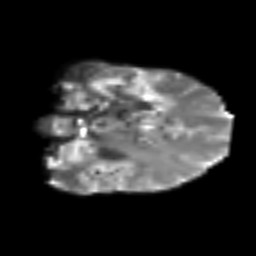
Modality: T2w
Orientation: coronal
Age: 47
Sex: female
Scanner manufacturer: siemens
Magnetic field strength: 3 T
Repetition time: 6.1 s
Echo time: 0.101 s